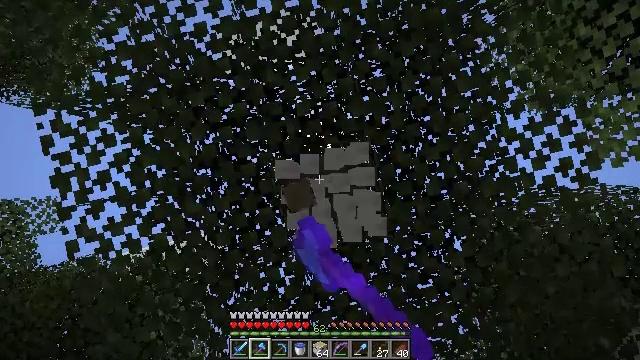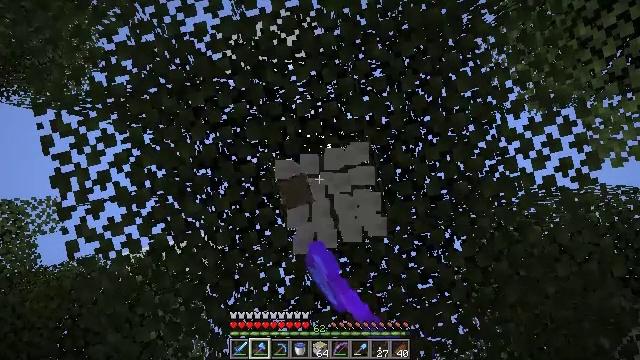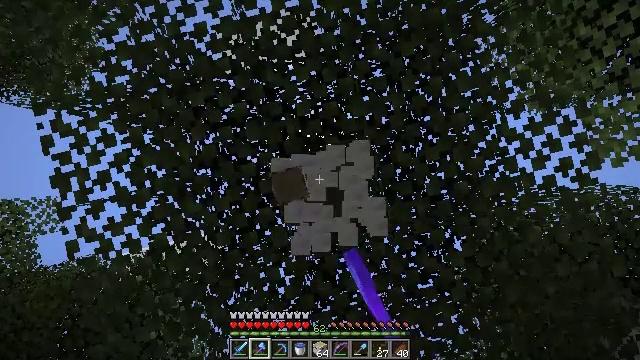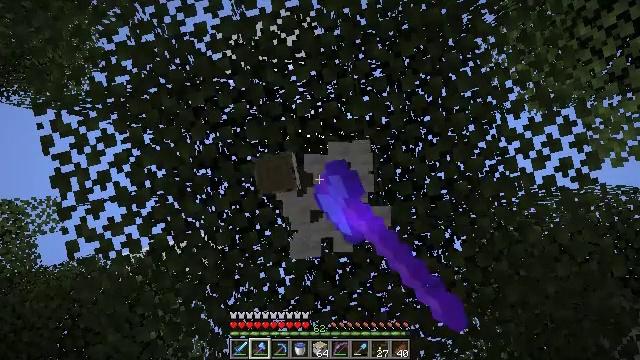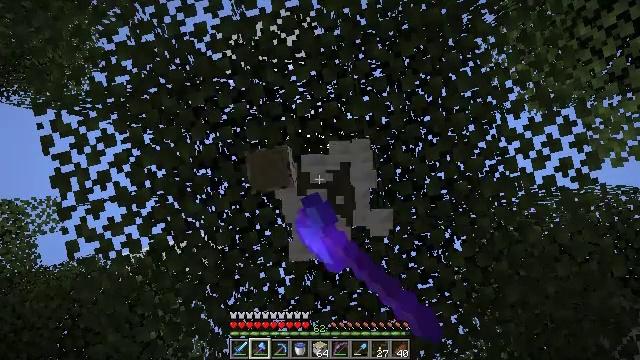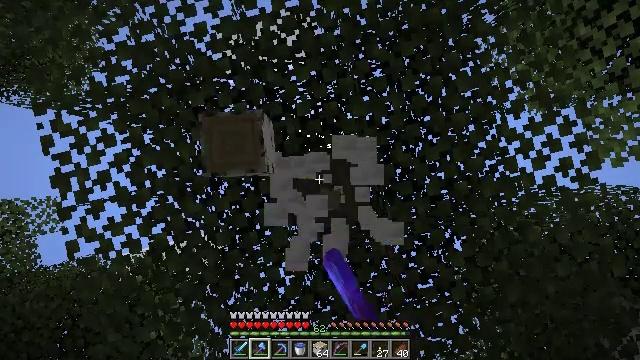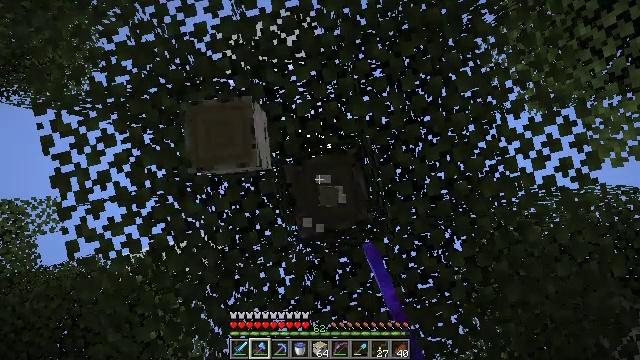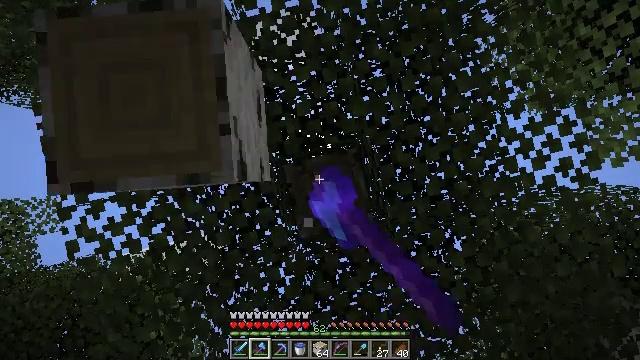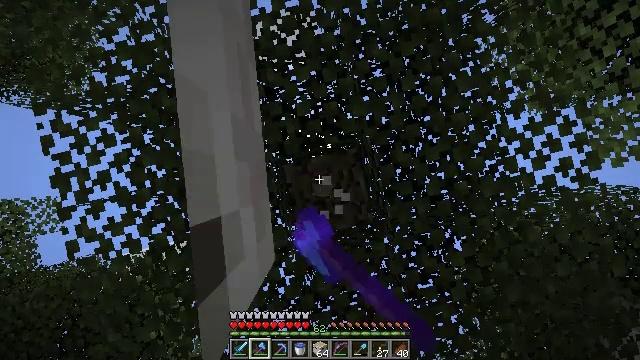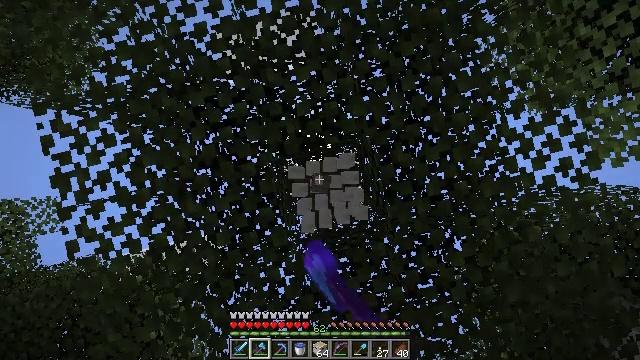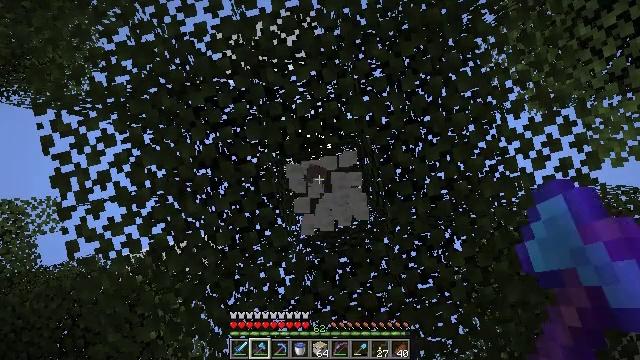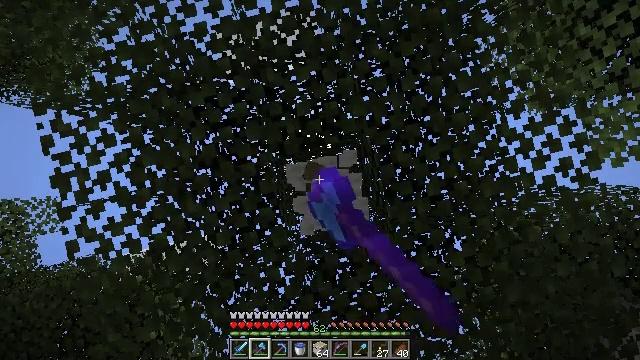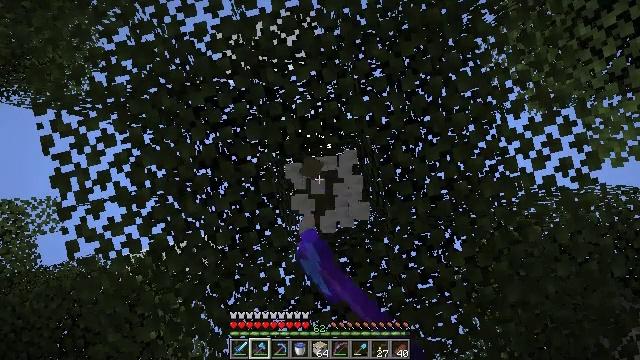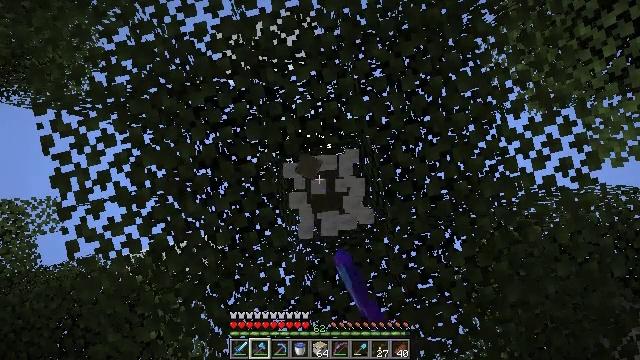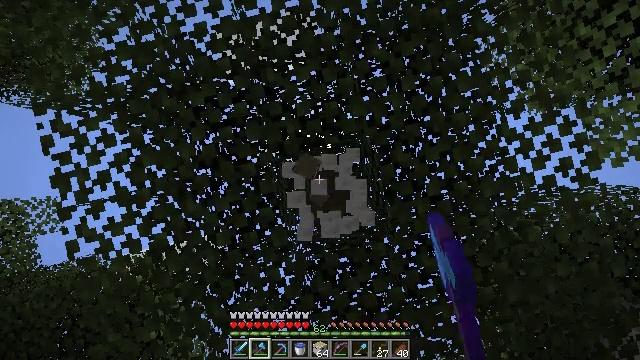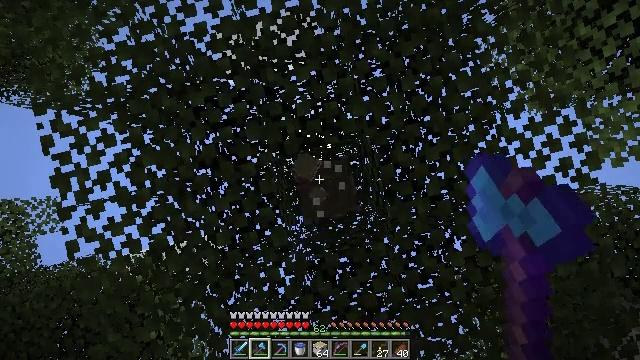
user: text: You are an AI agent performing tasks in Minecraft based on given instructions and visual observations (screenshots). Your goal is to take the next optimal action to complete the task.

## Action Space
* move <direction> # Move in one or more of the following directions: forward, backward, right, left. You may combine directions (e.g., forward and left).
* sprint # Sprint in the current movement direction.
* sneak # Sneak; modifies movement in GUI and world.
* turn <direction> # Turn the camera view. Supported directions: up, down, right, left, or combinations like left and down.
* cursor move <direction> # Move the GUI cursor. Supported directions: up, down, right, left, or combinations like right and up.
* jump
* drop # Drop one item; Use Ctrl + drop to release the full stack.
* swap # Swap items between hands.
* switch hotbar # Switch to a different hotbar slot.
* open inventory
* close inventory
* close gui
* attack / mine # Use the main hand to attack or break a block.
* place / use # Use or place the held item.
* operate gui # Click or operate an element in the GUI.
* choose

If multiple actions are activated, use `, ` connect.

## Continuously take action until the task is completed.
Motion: motion action
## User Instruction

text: Mine the birch log from the tree.
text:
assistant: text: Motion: attack / mine
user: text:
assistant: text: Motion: attack / mine
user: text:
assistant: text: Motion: attack / mine
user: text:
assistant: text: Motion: attack / mine
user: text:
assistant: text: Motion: attack / mine
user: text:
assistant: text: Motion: attack / mine
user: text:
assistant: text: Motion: attack / mine
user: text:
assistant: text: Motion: attack / mine
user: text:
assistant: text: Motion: attack / mine
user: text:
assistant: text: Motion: attack / mine
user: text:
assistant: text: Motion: attack / mine
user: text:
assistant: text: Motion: attack / mine
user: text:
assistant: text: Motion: attack / mine
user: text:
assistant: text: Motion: attack / mine
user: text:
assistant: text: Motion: attack / mine
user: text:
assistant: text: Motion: attack / mine
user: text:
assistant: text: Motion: attack / mine
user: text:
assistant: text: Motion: attack / mine
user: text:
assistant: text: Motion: attack / mine
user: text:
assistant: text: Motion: attack / mine
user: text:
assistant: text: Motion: attack / mine
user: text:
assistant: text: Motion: attack / mine
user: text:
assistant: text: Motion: attack / mine
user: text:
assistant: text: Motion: attack / mine
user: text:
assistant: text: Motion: attack / mine
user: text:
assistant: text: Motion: attack / mine
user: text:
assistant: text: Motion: no_op
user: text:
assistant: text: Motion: turn right and down
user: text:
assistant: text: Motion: turn right and down
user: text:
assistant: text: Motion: turn right and down